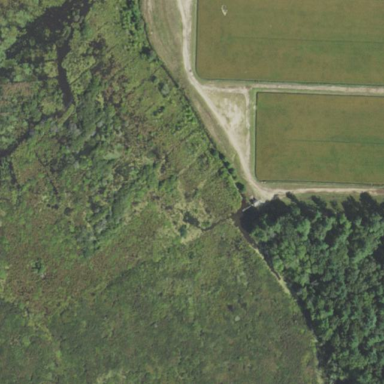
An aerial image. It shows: Beautiful wet meadow natural wetland.